高一 · 统计数学
（2020 秋・秦安县校级期末）如图所示，在直角坐标系内, 射线 $O T$ 落在 $30^{\circ}$ 角的终边上, 任作一条射线 $O A$, 则射线 $O A$ 落在 $\angle y O T$ 内的概率为

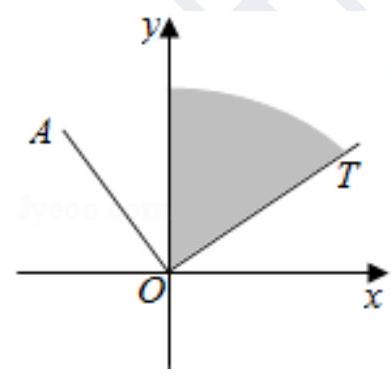
答案: $\frac{1}{6}$
解析: 解: $\because$ 周角等于 $360^{\circ}$,

$\therefore$ 任作一条射线 $O A$, 它的运动轨迹可以绕原点旋转一周,

所以所有的基本事件对应的图形是 $360^{\circ}$ 角的整个平面区域.

$\because$ 射线 $O T$ 落在 $30^{\circ}$ 角的终边上,

$\therefore$ 若 $O A$ 落在 $\angle y O T$ 内, 符合题意的事件对应的图形是所成角为 $60^{\circ}$ 的两条射线之间区域,记事件 $X=$ “任作一条射线 $O A, O A$ 落在 $\angle y O T$ 内”,

可得所求的概率为: $P(x)=\frac{60}{360}=\frac{1}{6}$,

故答案为: $\frac{1}{6}$